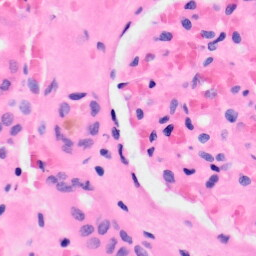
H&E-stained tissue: Kidney